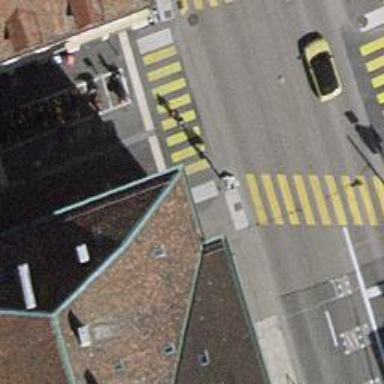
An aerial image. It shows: Rising bollard barrier.